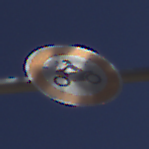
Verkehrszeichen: VerbotKraftraeder
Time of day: Midday
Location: Outdoor (Nature)
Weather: Clear
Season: NotSpecified
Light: Natural